Field crop: maize
Growth stage: 2
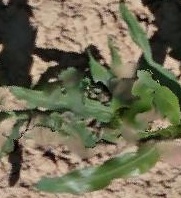
Species: maize